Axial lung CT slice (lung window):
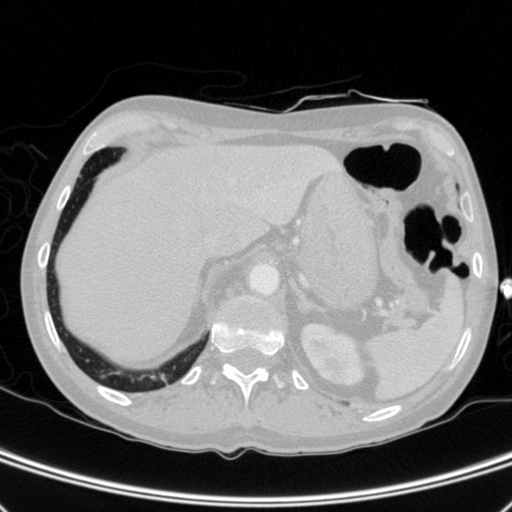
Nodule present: no